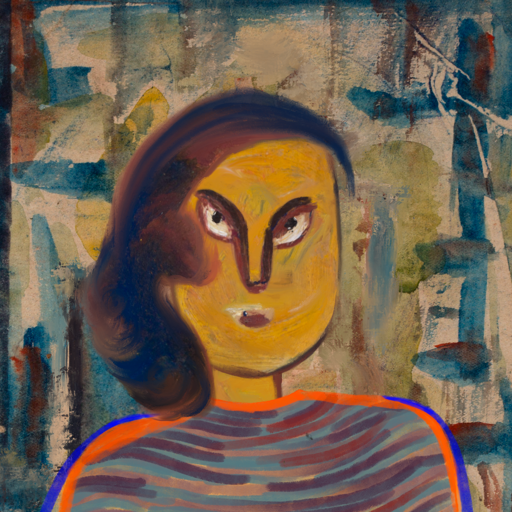
Background: Orphan, Head And Neck Front: After_Raid, Face Front: After_Raid, Bust: Experience, Hair Front: Mother_And_Son_Son, Head Accessory: Blank, Second Necklace: Blank, Necklace: Blank, Baby: Blank